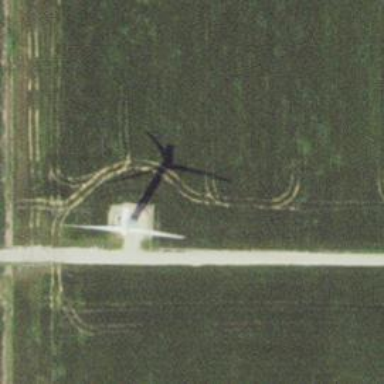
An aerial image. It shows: Wind generator powered by wind. The generator type is horizontal axis and it uses wind turbines.